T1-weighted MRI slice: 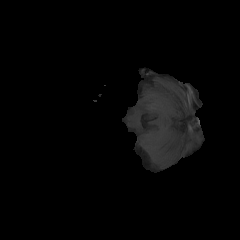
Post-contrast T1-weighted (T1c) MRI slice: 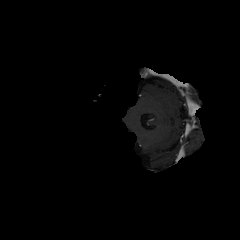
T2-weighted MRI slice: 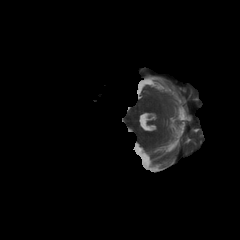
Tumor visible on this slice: no